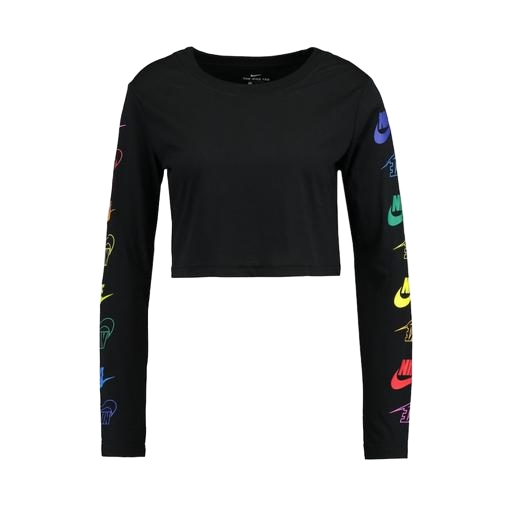
multicolor women's long-sleeve t-shirt, multicolor graphic long-sleeve tee, multicolor long-sleeve t-shirt, white background